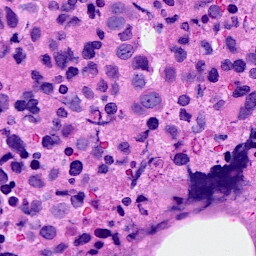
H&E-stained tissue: Breast